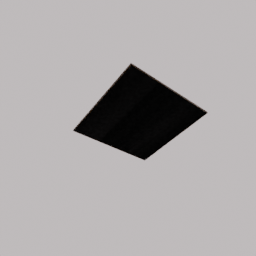
Label: decoration